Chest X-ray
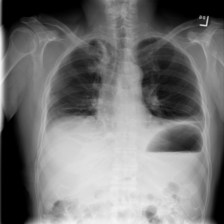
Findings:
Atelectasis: negative
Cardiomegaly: negative
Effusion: negative
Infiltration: negative
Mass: negative
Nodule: negative
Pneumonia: negative
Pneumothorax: negative
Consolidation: negative
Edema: negative
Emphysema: negative
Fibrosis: negative
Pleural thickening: negative
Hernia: negative